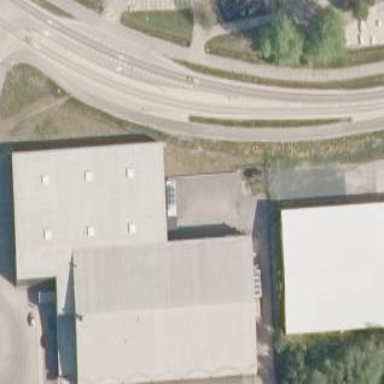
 catering to ice hockey and ice skating activities."